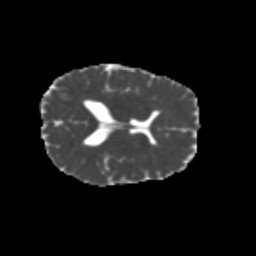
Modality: MD
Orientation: axial
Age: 35
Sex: female
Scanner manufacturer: siemens
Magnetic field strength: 3 T
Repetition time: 1.8 s
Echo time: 0.07 s